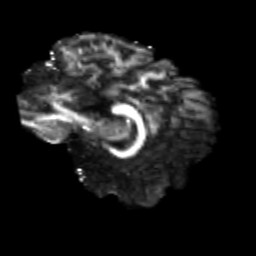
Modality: FA
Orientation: sagittal
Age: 23
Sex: male
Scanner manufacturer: siemens
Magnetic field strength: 3 T
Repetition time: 3.5 s
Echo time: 0.125 s